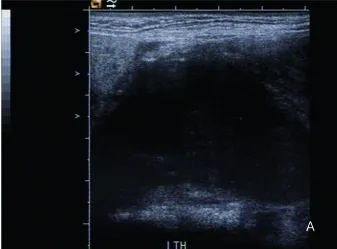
Repeat ultrasound examination at three days post-admission. (A) Longitudinal sonograms revealing a nodule, closely adjacent to the left salivary gland and partially protruding from the upper pole of capsular tissue into the left lobe of the thyroid.
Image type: radiology (ultrasound)